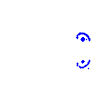
Particle: kaon